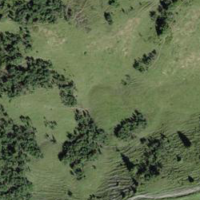
EUNIS habitat code: 32
Species observed at this site:
Falco tinnunculus